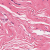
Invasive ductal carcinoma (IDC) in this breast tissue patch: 0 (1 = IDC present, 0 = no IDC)